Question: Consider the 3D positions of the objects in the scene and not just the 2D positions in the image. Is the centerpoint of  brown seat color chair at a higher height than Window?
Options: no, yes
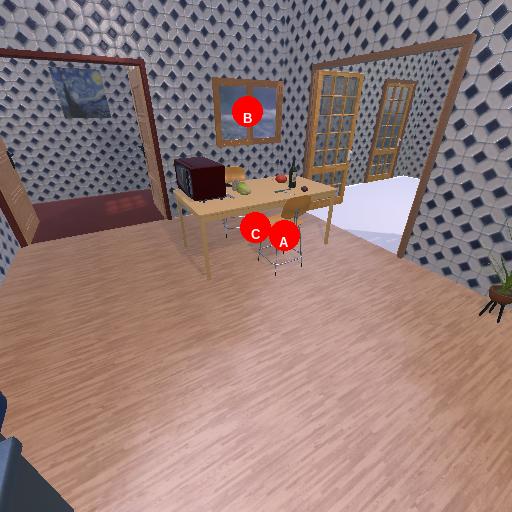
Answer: no